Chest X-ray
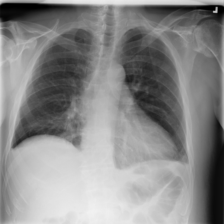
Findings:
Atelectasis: negative
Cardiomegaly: negative
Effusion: positive
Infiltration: positive
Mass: negative
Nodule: negative
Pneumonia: negative
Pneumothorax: negative
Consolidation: negative
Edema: negative
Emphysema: negative
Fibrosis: negative
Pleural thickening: negative
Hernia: negative